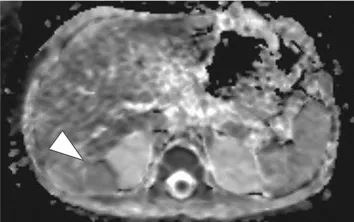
Magnetic resonance imaging (Day 60).
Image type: radiology (mri)